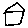
Label: house